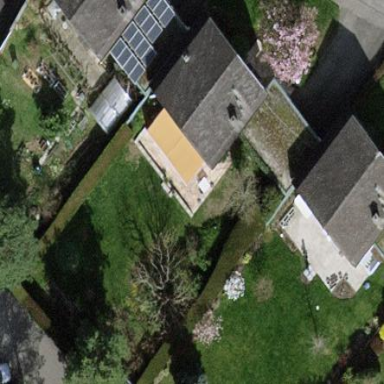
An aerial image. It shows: Garden enclosed by fence.